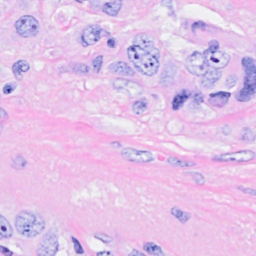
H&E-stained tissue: Breast